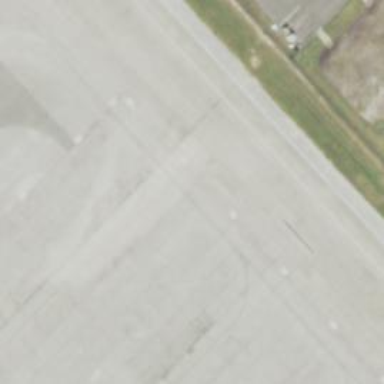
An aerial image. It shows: View of taxiway at the airport.